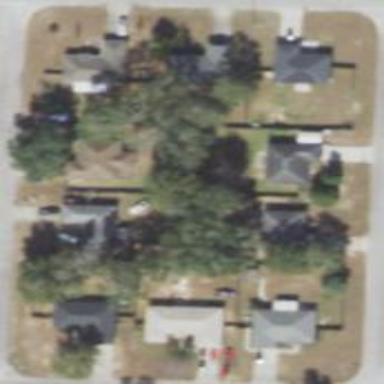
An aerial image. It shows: Residential area composed of single-family homes.